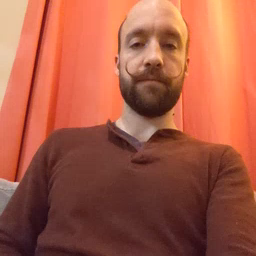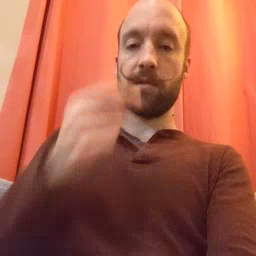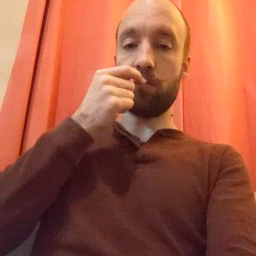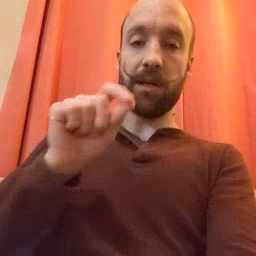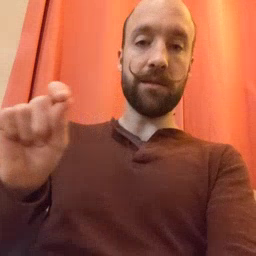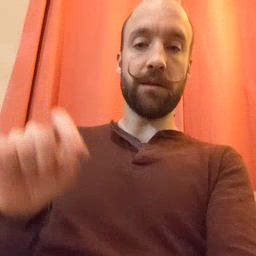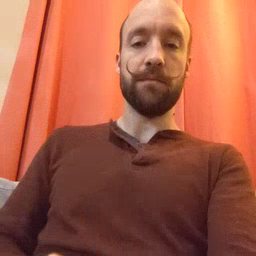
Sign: pencil